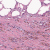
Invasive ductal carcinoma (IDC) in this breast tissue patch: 0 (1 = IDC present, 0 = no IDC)